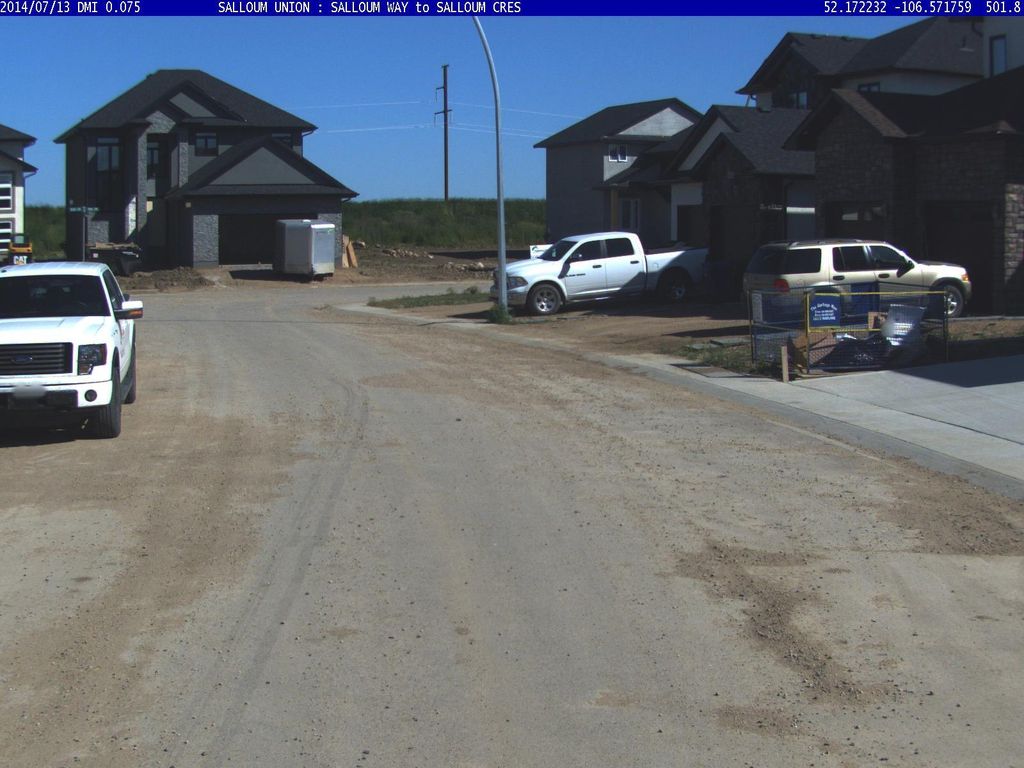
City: saskatoon